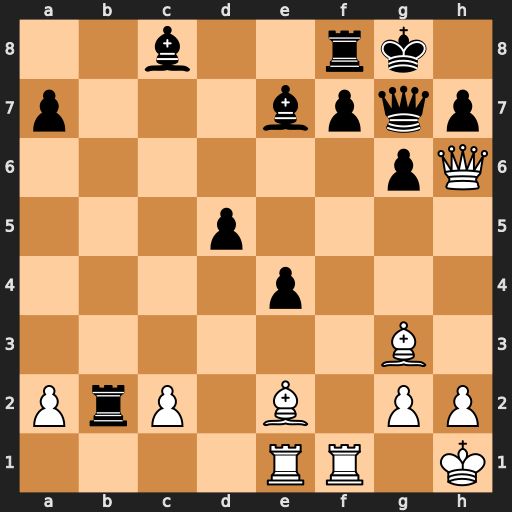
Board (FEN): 2b2rk1/p3bpqp/6pQ/3p4/4p3/6B1/PrP1B1PP/4RR1K
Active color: w
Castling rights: -
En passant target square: -
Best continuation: Qxg7+ Kxg7 Be5+ Kh6 Bxb2